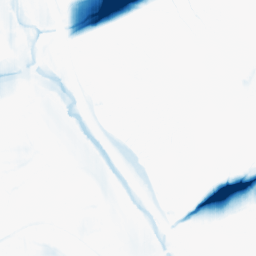
Category: morphological
Decomposition family: morphological_ellipse
Decomposition parameters: operation: closing
width: 50
height: 5
Upsampling method: edge_directed
Upsampling parameters: scale: 2
Upsampling scale: 2